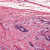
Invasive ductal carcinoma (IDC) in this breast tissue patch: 1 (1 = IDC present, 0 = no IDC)